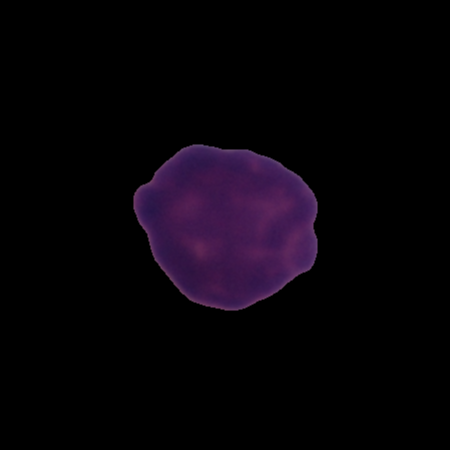
Label: healthy